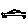
Label: car